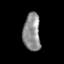
Tissue: prostate
Cell type: T cells
Senescence score: 0.3409
Nuclear area (px): 630
Mean DAPI intensity: 142.254